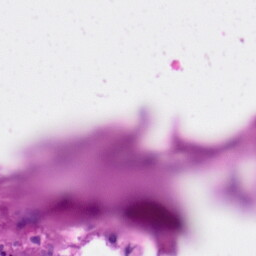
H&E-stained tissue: Skin